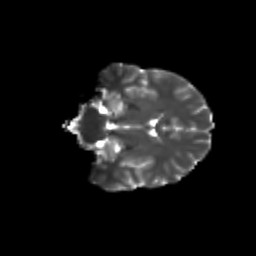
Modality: T2w
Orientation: coronal
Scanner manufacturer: siemens
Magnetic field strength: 3 T
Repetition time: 9.2 s
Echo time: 0.084 s